Interaction volume radius: 5 \u00c5
Interaction volume height: 20 \u00c5
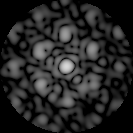
Disorder parameter: 0.5807